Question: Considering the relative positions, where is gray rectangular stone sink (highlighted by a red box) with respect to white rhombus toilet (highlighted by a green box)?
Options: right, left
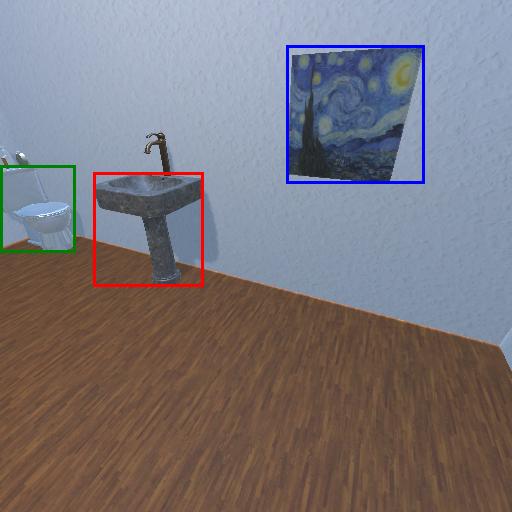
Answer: right